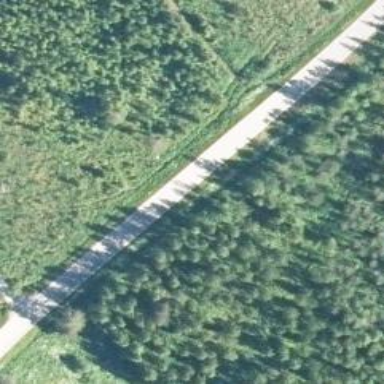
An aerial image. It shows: Secondary road.